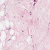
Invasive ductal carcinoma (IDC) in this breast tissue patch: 0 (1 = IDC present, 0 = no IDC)